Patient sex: F
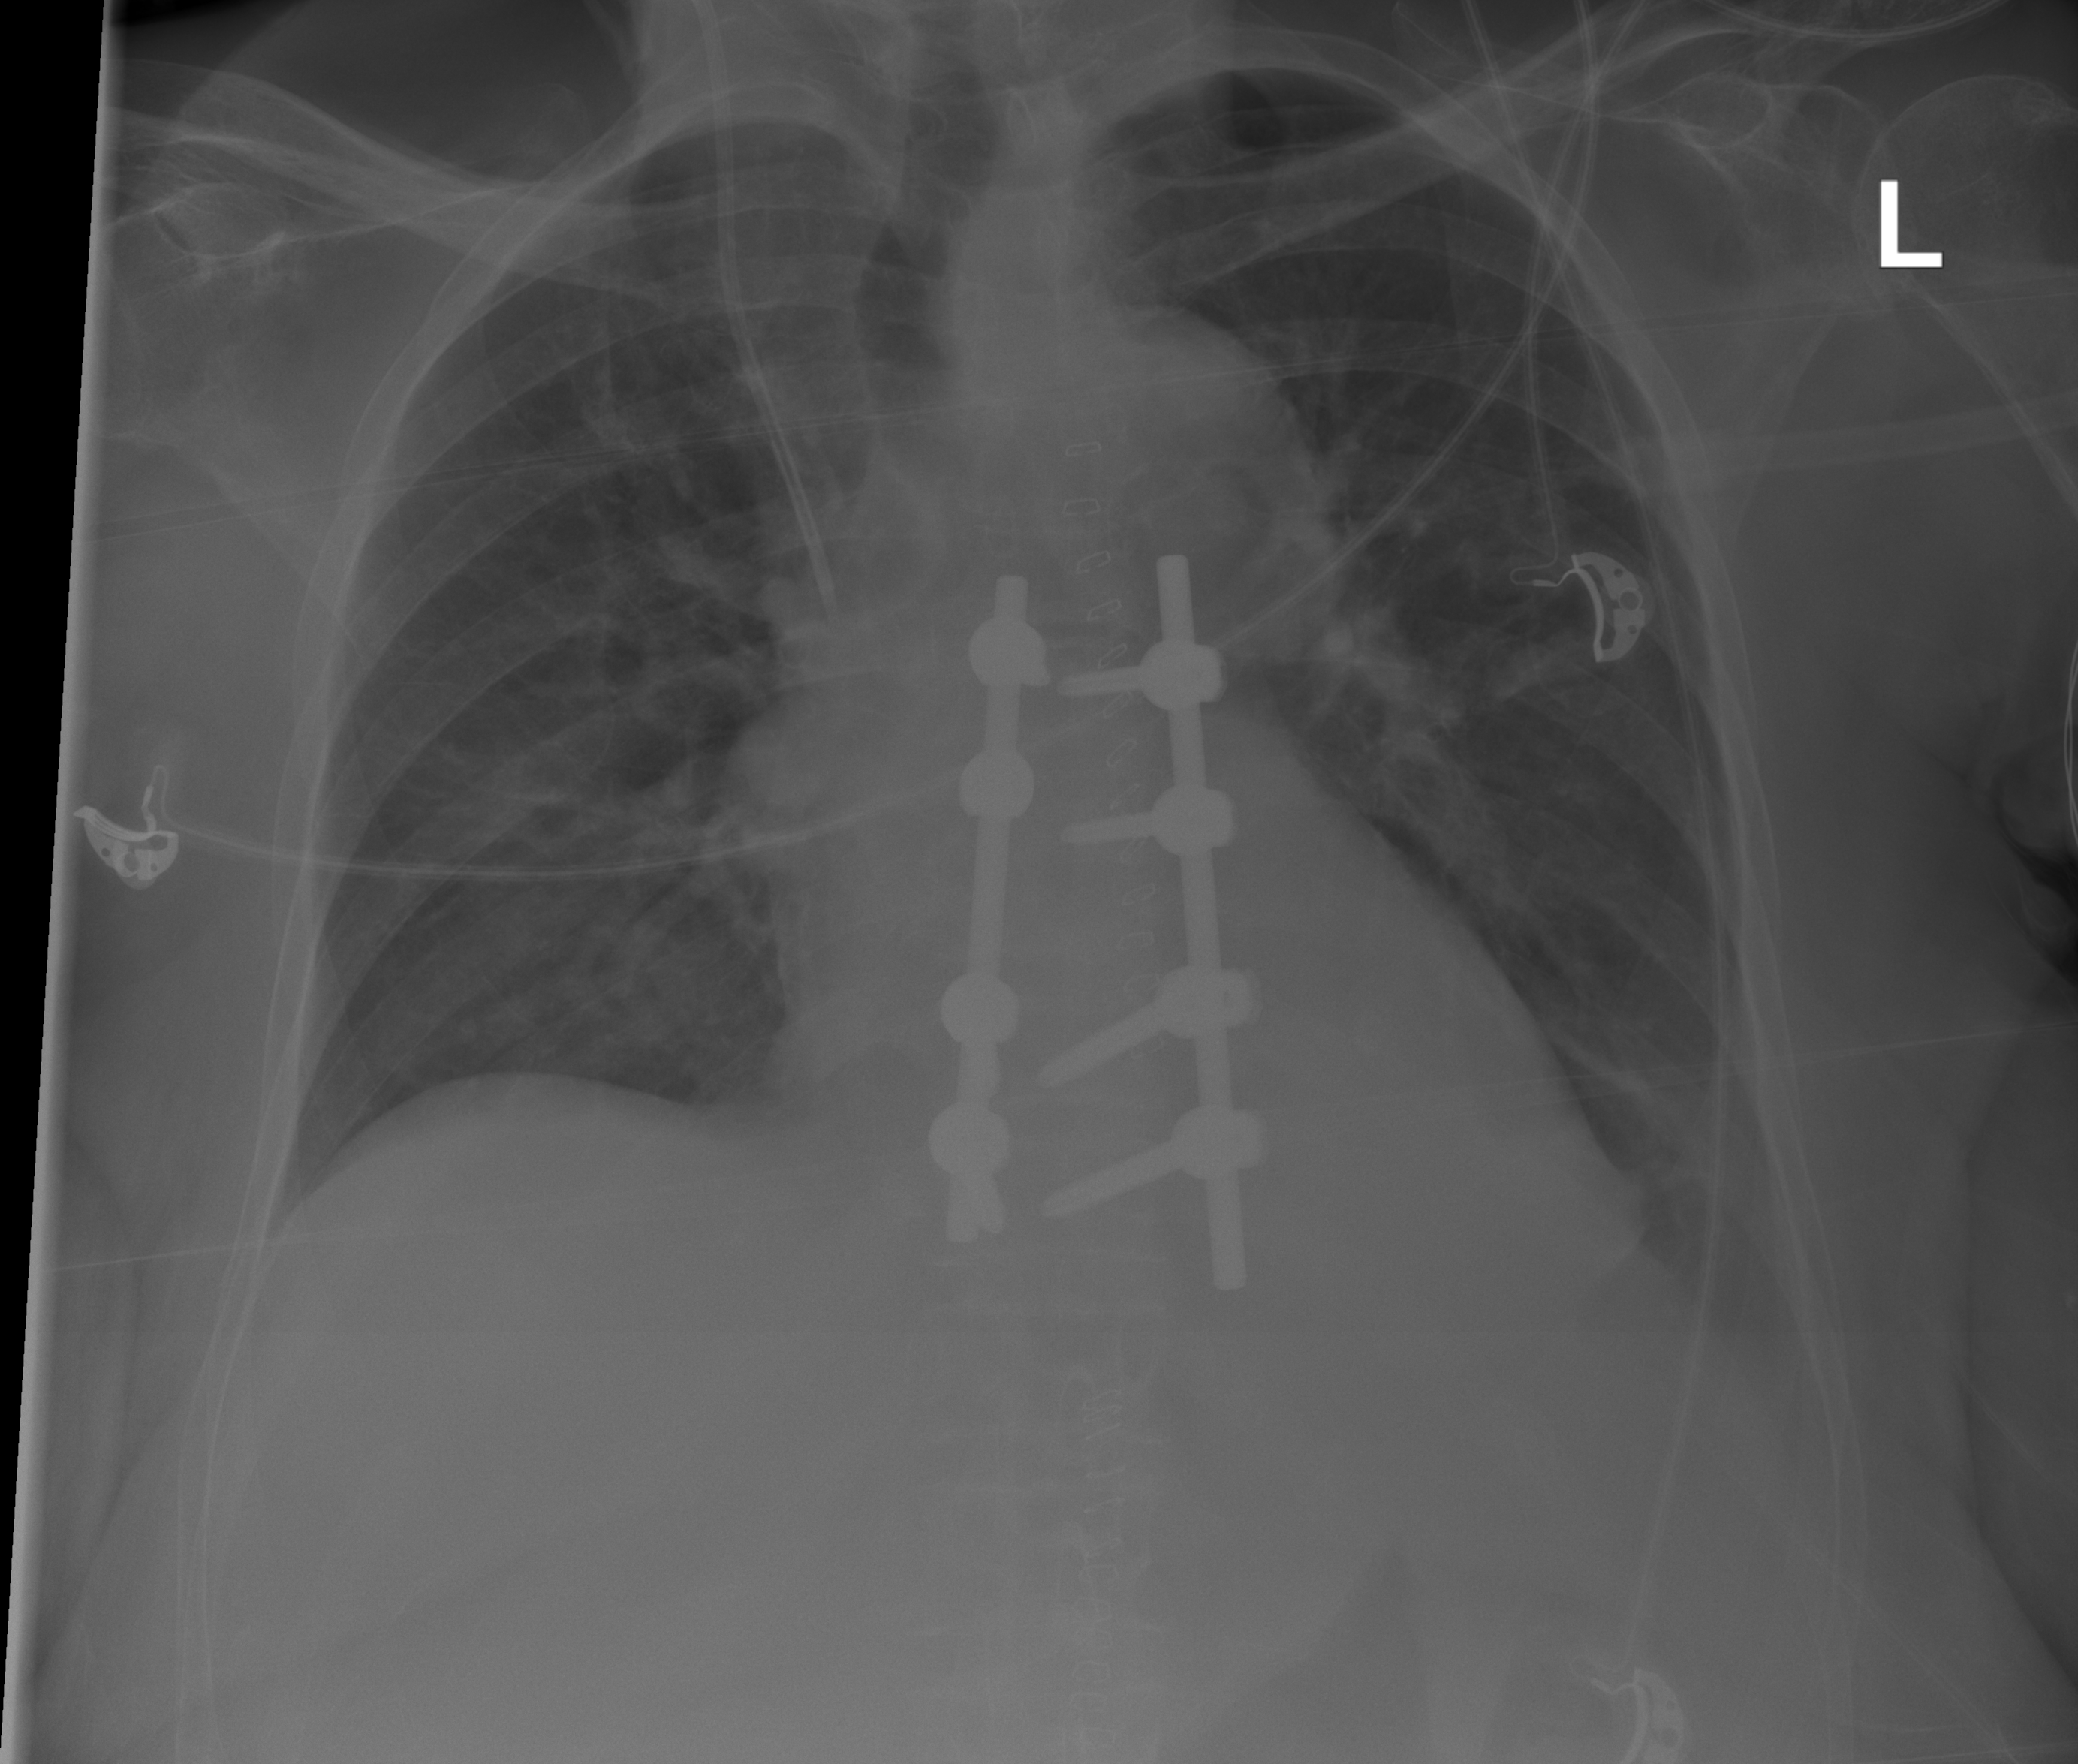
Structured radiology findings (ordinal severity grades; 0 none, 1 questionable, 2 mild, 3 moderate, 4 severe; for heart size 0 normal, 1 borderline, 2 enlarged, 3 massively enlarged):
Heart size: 1
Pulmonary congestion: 0
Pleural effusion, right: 0
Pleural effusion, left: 2
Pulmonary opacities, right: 0
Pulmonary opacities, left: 0
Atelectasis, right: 2
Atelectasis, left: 2